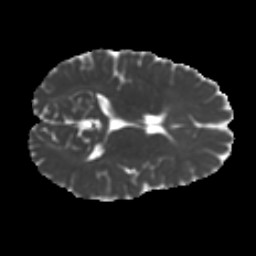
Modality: MD
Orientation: axial
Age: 30
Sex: male
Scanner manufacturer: ge
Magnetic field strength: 3 T
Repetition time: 7.8 s
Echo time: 0.0609 s